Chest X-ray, PA view. Patient: 53 years old, sex M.
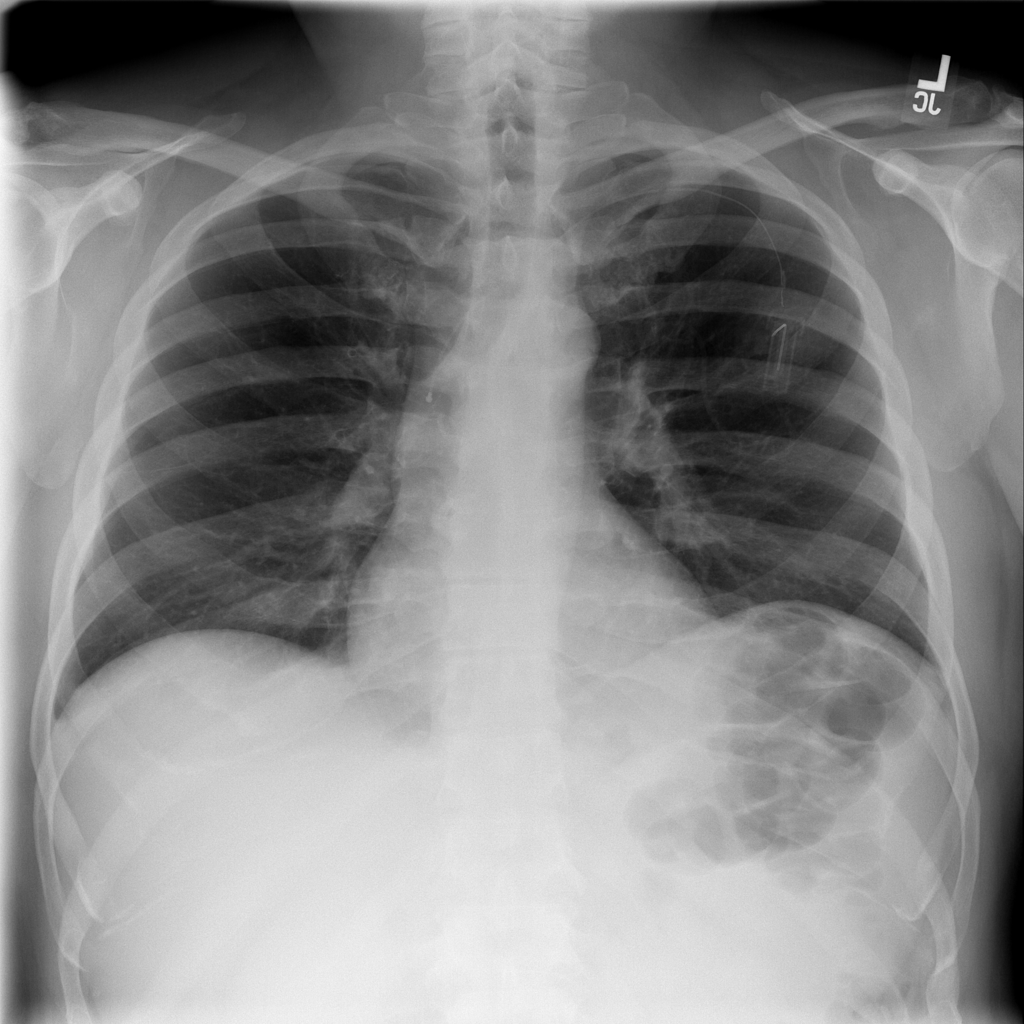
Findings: Effusion